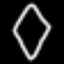
Label: diamond